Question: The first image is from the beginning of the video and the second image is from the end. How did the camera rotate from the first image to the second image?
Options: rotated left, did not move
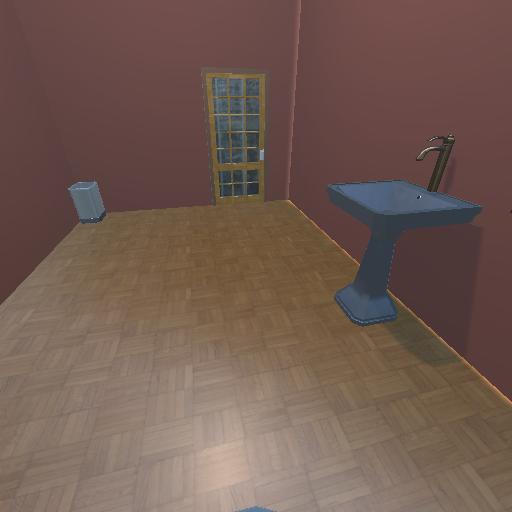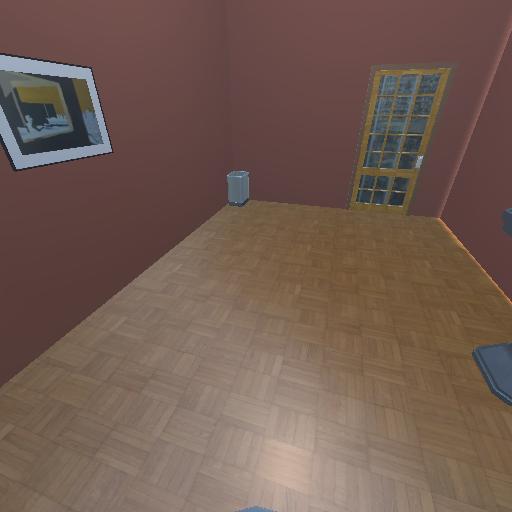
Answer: rotated left